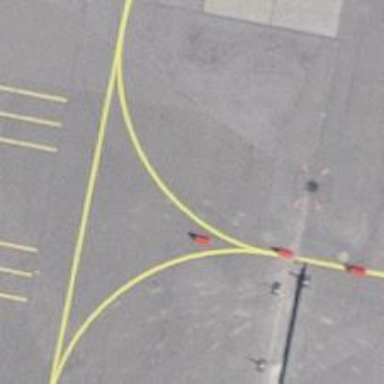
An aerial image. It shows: View of taxiway at the airport.